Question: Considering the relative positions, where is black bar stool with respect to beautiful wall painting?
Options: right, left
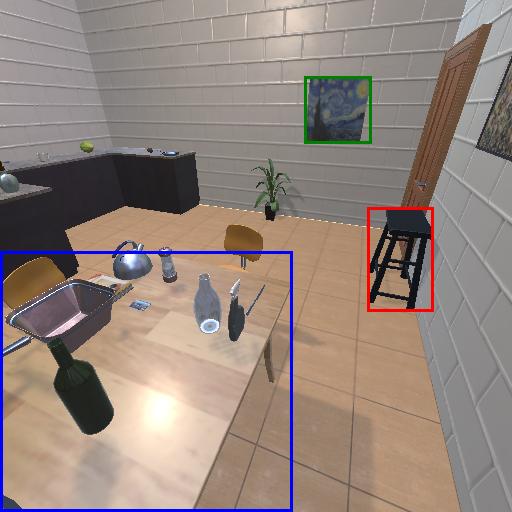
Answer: right